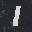
Label: 1